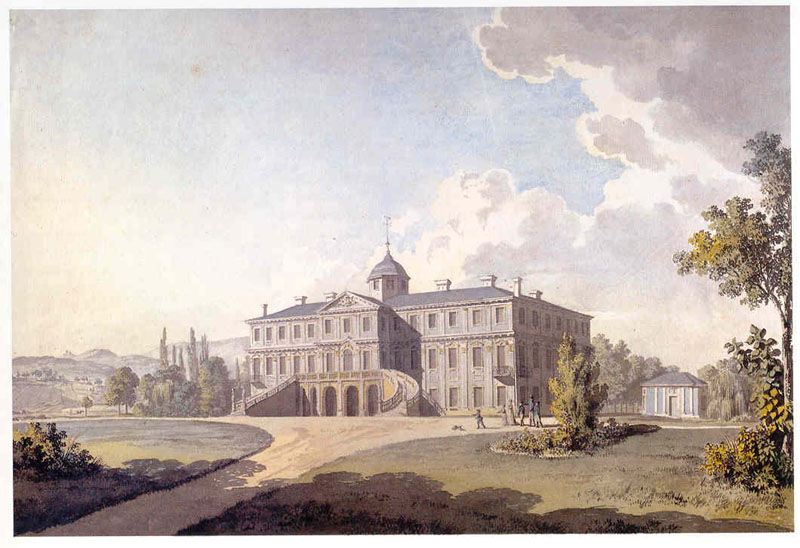
Titel: Blick von Norden auf Schloss Favorite bei Rastatt
Künstler: Karl Kuntz
Standort: Karlsruhe
Institution: Staatliche Kunsthalle Karlsruhe
Schlagwörter: baum, blau, gemälde, gewitter, himmel, mann, schatten, weiß, wolken, aquarell, bäume, frauen, gelb, grün, landschaft, menschen, see, teich, fenster, frau, grau, hell, hintergrund, licht, männer, strasse, säule, zeichnung, anlage, dach, gebäude, gras, haus, hund, park, rasen, schloss, tier, weg, wiese, wolke, leute, architektur, barock, horizont, hügel, pappel, strauch, weide, brüstung, busch, büsche, gebüsch, hütte, sonne, sträucher, land, familie, kind, klassizismus, rokoko, wald, kamin, kamine, landleben, turm, garten, zypressen, balkon, farbig, sommer, ansicht, bogen, fassade, italien, mittag, berge, giebel, mauer, schornsteine, hof, platz, besucher, figuren, kuppel, treppe, treppen, unwetter, spielen, aufgang, eingang, türmchen, palast, spaziergang, strahlen, symmetrisch, stich, koloriert, franz, sonntag, fries, dreiecksgiebel, portal, tore, villa, himme, risalit, herrschaftlich, anwesen, hügelig, residenz, freitreppe, auffahrt, etagen, zufahrt, herrenhaus, zeder, pavillon, spaziergänger, klassik, englischer garten, laube, landsitz, palais, sone, tympanon, zeichung, piano nobile, romanisch, gartenanlage, nebengebäude, gartenhaus, nebenhaus, zuweg, gartenlandschaft, landschloss, zedern, sissi, gartne, ffrauen, gartenpavillion, treooe, spatzieren, boogen, te, garten#, 18. jh, wolken grau, giebelfront, wolkewn, <himmel, palei, favorite, favorit, büschewolken, 7hügelig, kuppoel, schloss ansicht, rastatt, anwesenschloss